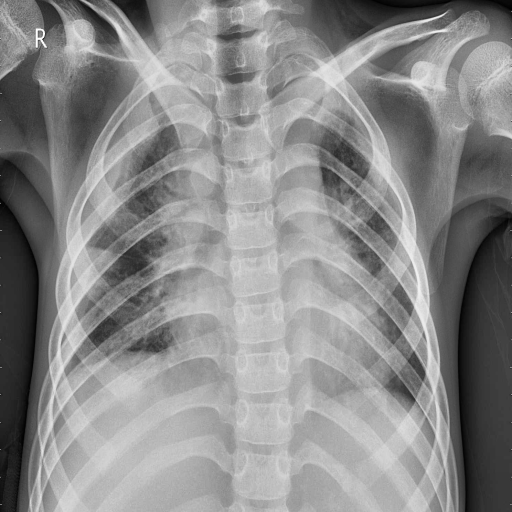
Finding: PNEUMONIA